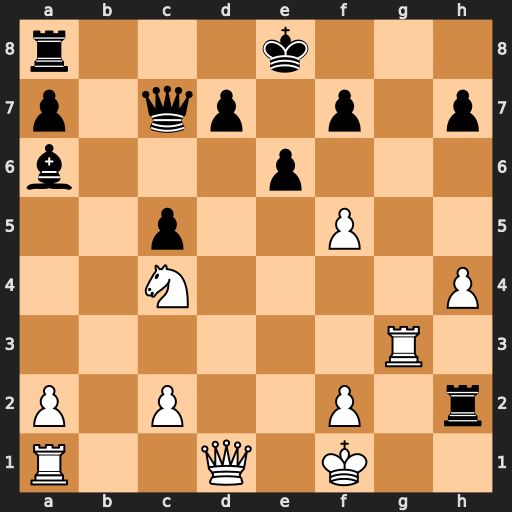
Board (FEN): r3k3/p1qp1p1p/b3p3/2p2P2/2N4P/6R1/P1P2P1r/R2Q1K2
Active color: w
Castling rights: q
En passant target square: -
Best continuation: Rg8+ Ke7 f6+ Kxf6 Qf3+ Ke7 Qxa8